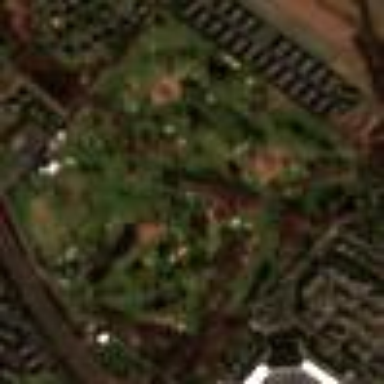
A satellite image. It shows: Golf course surrounded by greenery.